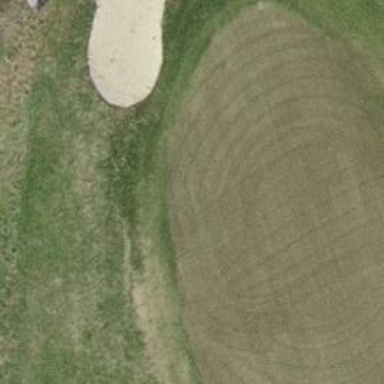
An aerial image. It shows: View of golf hole.